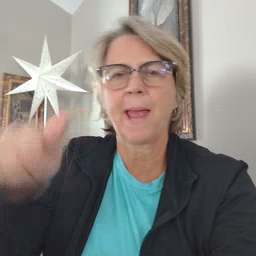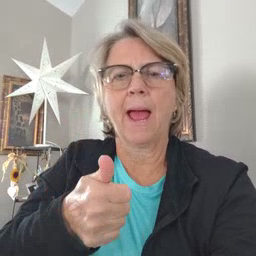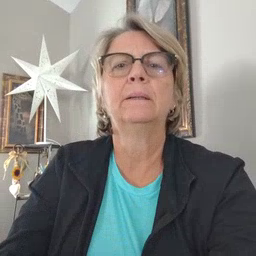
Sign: beside